Lunar surface albedo tile
Center latitude: -15.233
Center longitude: -29.36
Resolution (meters per pixel, mean): 164.51
Tile area (km^2): 28028.69
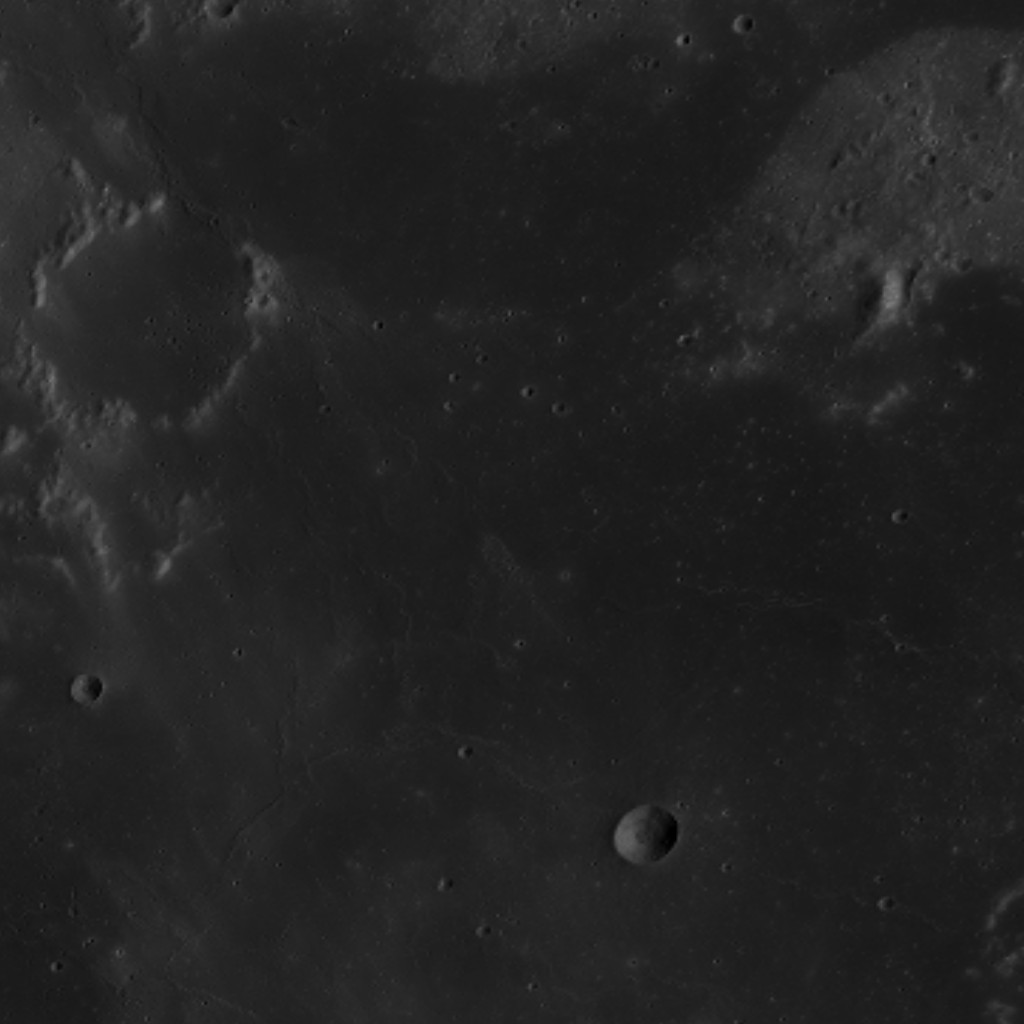